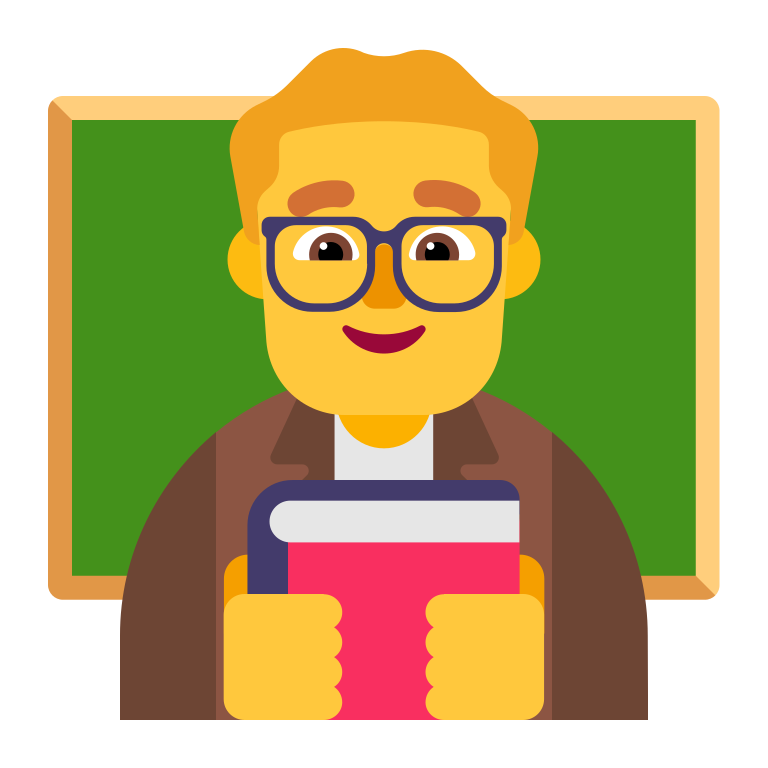
man teacher flat default